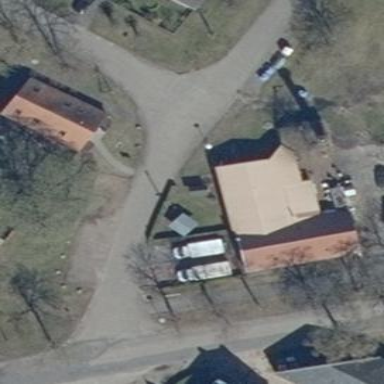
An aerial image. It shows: Simple and straightforward house.